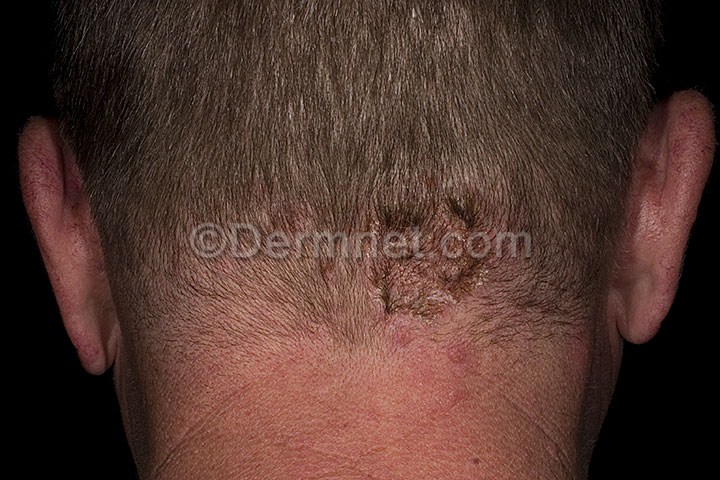
Disease: Cellulitis Impetigo and other Bacterial Infections